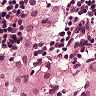
Metastatic tissue present: yes